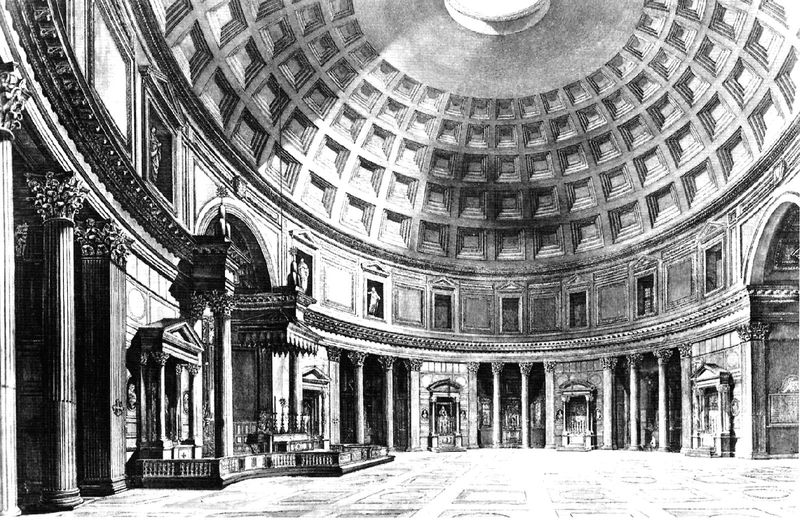
Titel: Rom, Pantheon
Standort: Rom, Pantheon (EU - I - Latium)
Schlagwörter: licht, säulen, zeichnung, architektur, kirche, rund, saal, kuppel, thron, tusche, antike, altar, arkaden, pantheon, rom, portal, antik, tempel, kassetten, kassettendecke, korinthisch, klassik, römisch, korintisch, nischen, rotunde, korintische säulen, thronsaal, lichtkuppel, kolloseum, runder raum